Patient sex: M
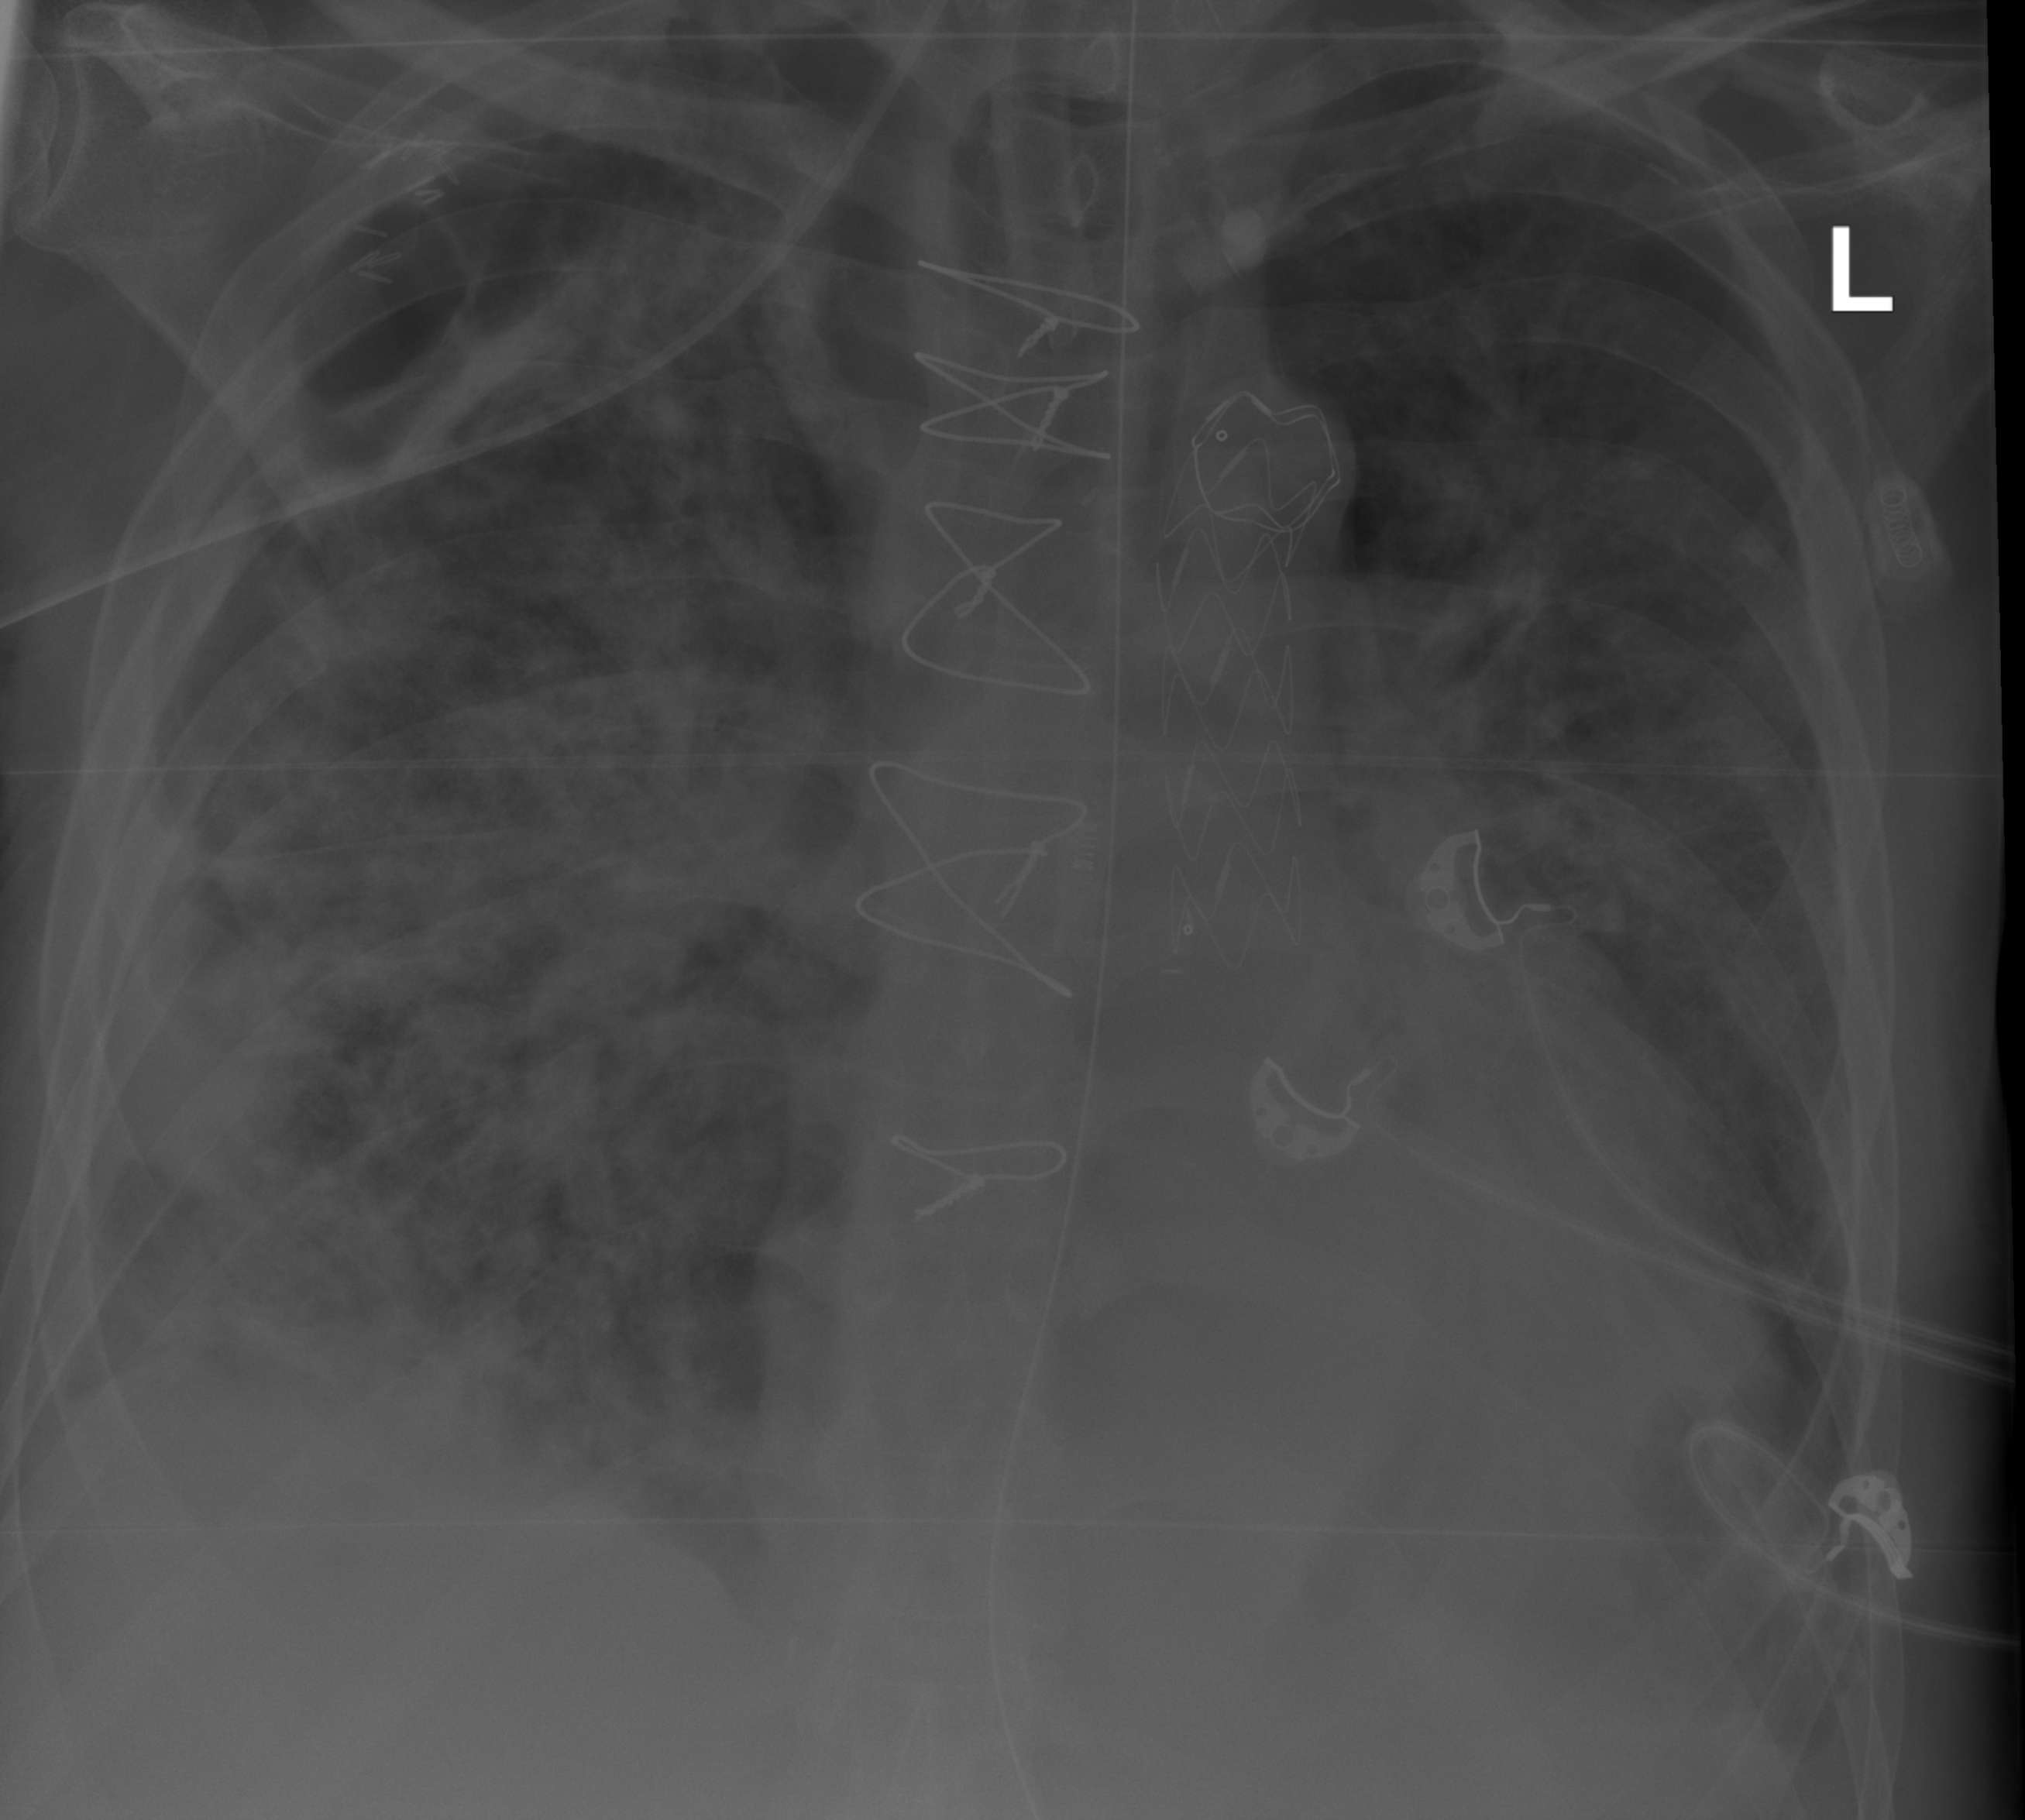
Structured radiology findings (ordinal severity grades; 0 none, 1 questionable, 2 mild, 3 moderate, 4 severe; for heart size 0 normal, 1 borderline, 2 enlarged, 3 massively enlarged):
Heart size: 2
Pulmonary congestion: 2
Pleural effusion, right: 2
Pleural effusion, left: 0
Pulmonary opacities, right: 4
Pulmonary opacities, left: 3
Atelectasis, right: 3
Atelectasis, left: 2